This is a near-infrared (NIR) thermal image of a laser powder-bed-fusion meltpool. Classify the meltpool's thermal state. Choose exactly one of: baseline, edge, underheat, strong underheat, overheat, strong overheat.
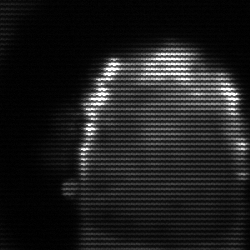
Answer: baseline